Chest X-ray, PA view. Patient: 64 years old, sex F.
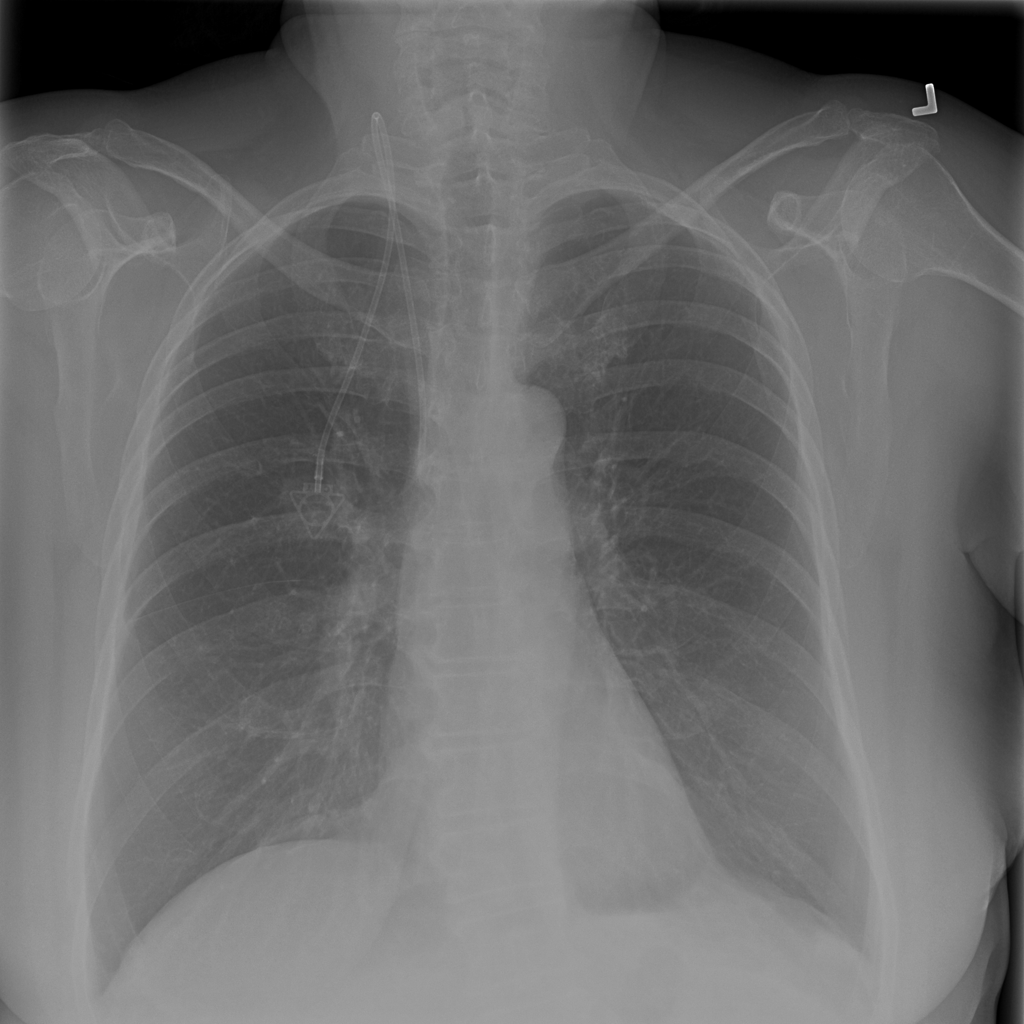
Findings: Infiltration